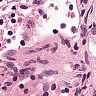
Metastatic tissue present: no